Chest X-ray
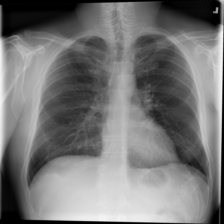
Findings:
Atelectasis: negative
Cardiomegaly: negative
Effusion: negative
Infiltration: negative
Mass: negative
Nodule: negative
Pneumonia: negative
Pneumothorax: negative
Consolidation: negative
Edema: negative
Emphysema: negative
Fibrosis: negative
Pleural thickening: negative
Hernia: negative